Aerial crown-view tile of a tropical tree (Barro Colorado Island, Panama), acquired 20241014:
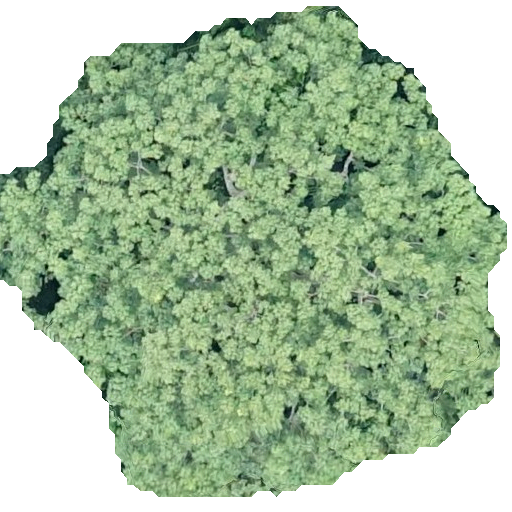
Species: Pseudobombax septenatum
GBIF accepted scientific name: Pseudobombax septenatum
Crown area: 283.759 m²